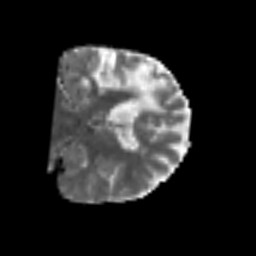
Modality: MD
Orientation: coronal
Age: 52
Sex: male
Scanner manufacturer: siemens
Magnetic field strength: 3 T
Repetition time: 6.1 s
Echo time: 0.101 s